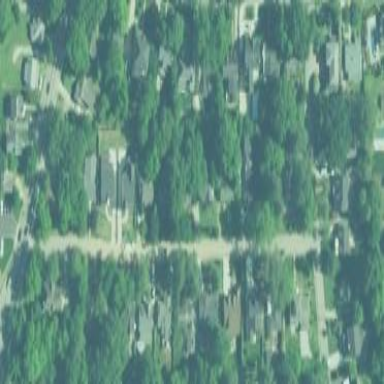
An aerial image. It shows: Residential neighbourhood.